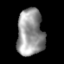
Tissue: lung
Cell type: T cells
Senescence score: 0.2186
Nuclear area (px): 1212
Mean DAPI intensity: 150.07